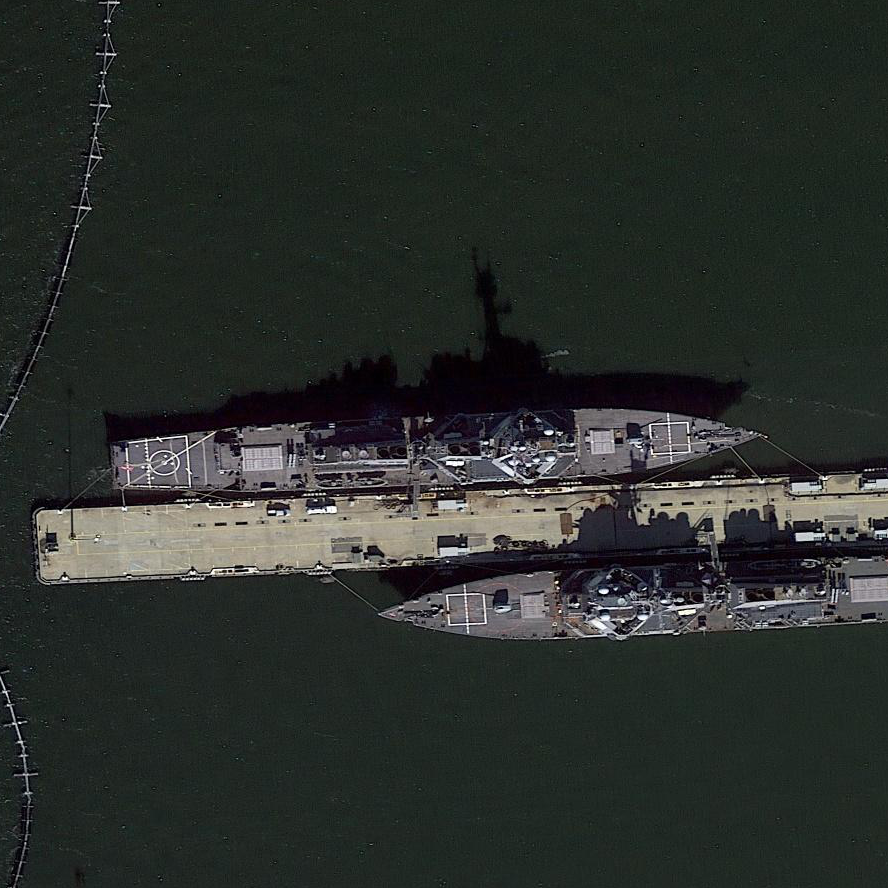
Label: destroyer